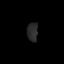
Tissue: lung
Cell type: Endothelial cells
Senescence score: 0.1943
Nuclear area (px): 198
Mean DAPI intensity: 41.631